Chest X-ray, PA view. Patient: 20 years old, sex M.
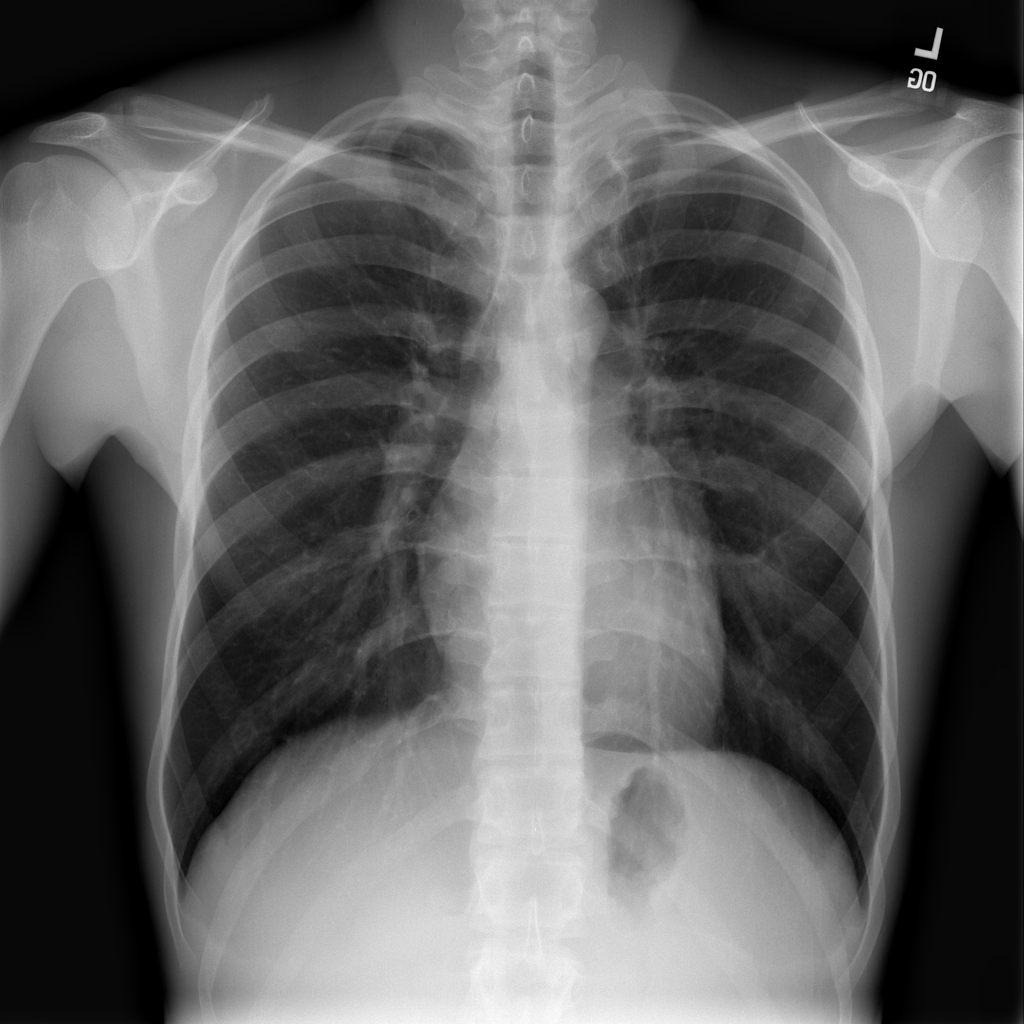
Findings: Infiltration